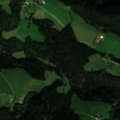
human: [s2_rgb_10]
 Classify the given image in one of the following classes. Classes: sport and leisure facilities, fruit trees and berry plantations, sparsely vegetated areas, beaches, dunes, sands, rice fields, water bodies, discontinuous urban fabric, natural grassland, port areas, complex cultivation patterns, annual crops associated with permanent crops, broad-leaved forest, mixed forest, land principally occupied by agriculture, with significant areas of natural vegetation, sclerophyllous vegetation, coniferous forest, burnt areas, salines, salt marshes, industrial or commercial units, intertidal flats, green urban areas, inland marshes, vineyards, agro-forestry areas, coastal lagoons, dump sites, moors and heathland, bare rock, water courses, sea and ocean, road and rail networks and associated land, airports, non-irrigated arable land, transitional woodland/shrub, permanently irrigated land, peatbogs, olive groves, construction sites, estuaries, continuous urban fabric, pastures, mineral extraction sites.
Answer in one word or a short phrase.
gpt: pastures, coniferous forest, mixed forest